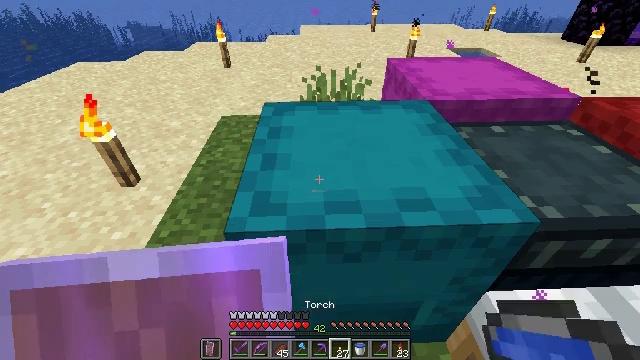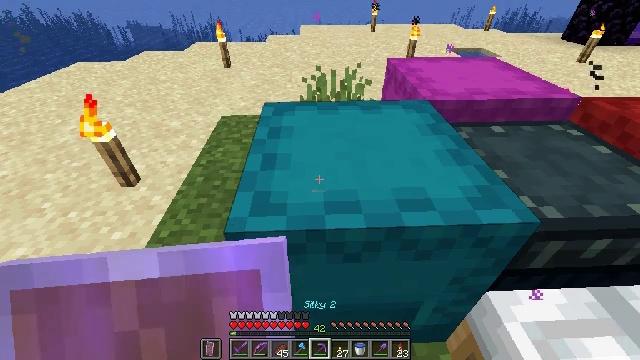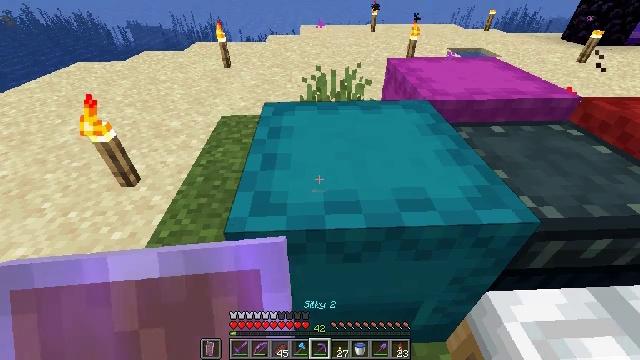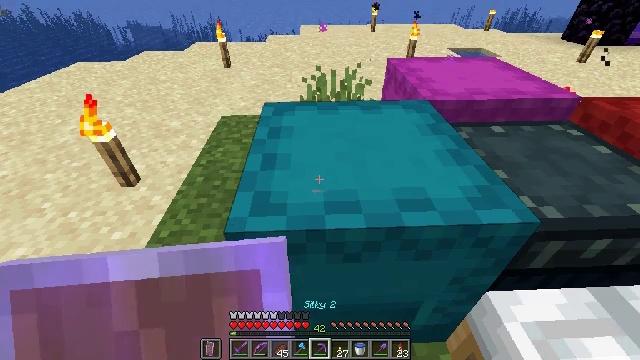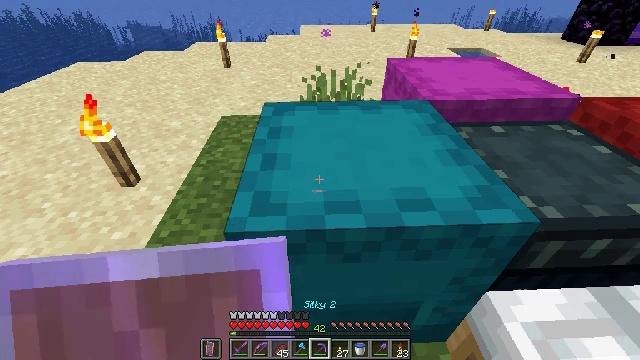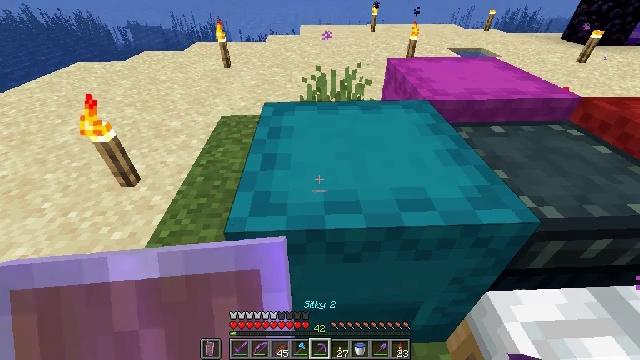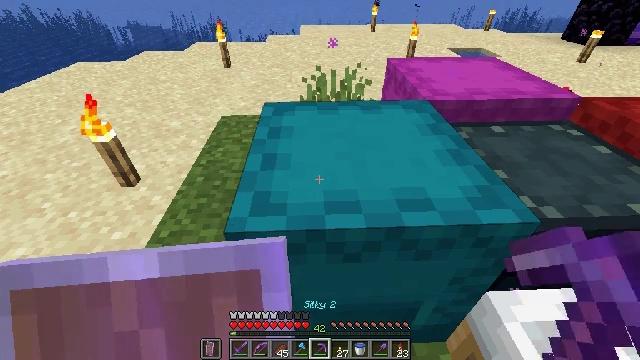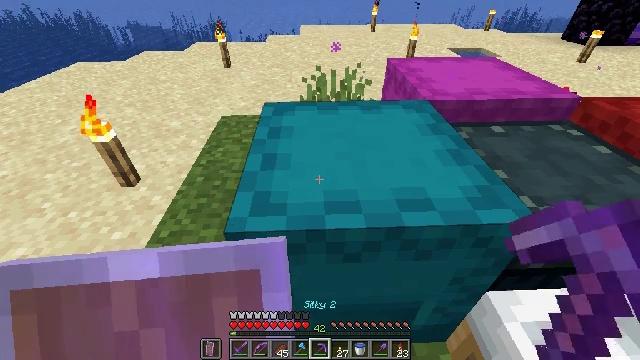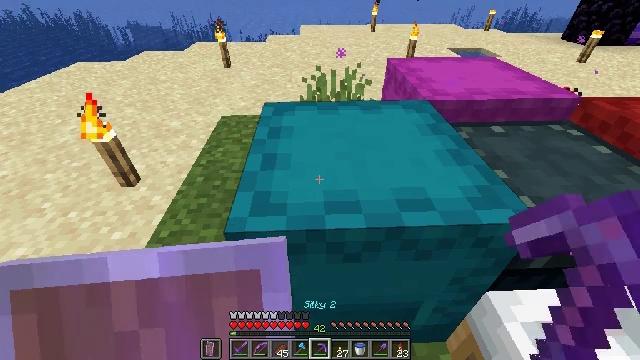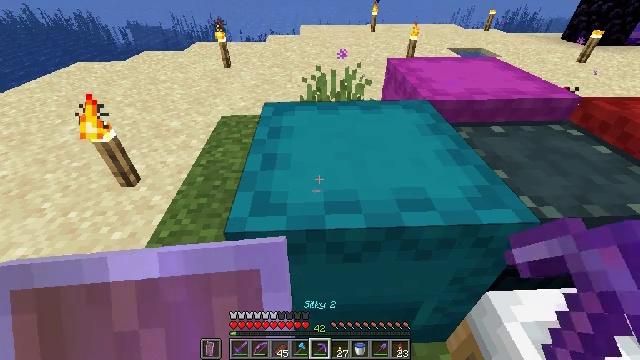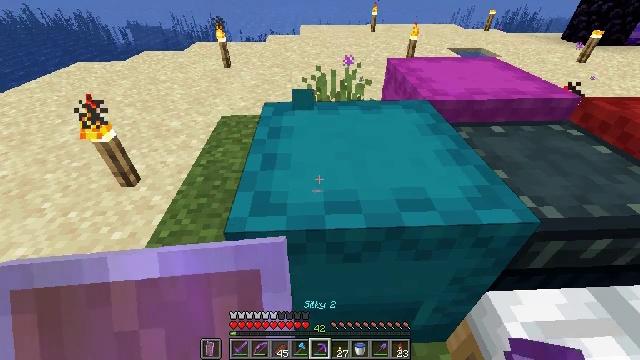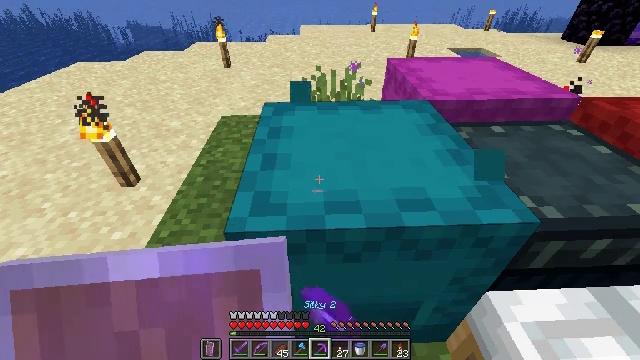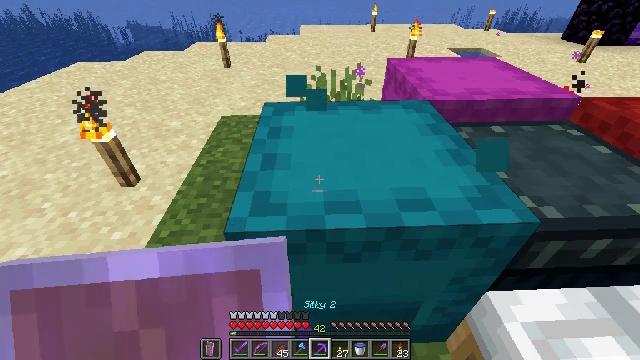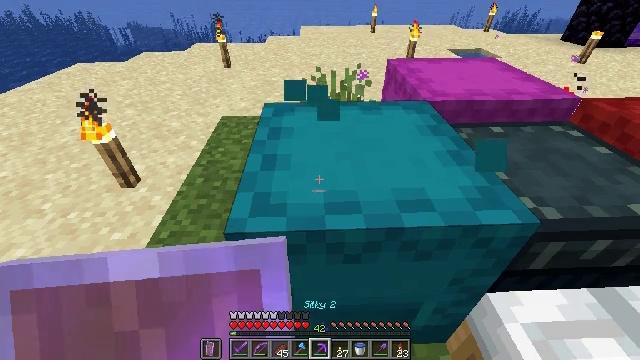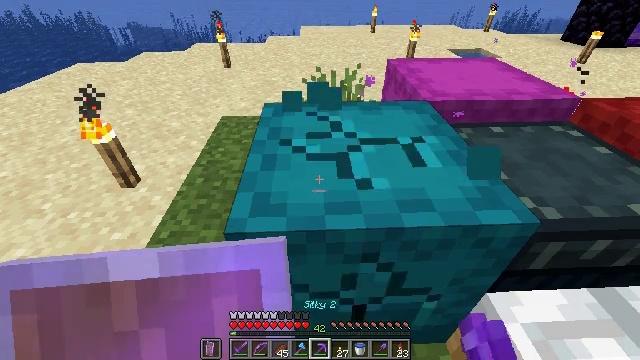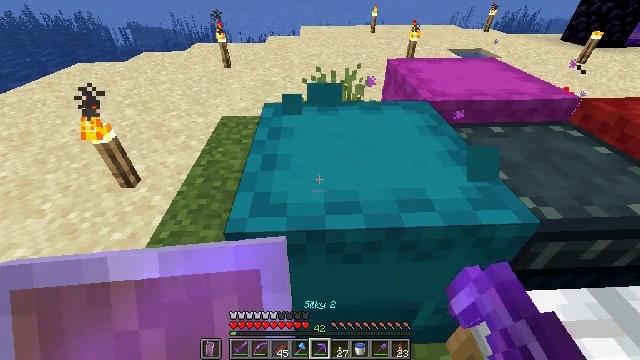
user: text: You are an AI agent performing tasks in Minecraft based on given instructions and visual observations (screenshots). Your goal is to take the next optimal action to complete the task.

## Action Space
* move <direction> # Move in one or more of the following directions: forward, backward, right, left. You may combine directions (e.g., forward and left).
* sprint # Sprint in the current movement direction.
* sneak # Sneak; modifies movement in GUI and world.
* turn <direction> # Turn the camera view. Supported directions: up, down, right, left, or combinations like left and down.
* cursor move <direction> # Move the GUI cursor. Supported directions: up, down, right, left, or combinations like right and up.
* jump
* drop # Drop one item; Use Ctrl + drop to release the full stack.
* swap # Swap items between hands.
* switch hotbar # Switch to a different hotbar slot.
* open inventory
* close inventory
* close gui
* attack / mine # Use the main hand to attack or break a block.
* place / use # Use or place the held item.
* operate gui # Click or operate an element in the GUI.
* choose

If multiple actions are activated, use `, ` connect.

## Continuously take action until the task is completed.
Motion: motion action
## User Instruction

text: mine block cyan shulker box
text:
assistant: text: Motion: no_op
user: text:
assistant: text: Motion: no_op
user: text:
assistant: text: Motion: no_op
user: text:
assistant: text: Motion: no_op
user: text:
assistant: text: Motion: no_op
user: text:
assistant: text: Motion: no_op
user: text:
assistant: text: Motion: no_op
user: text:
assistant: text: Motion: no_op
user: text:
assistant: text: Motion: no_op
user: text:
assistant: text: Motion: attack / mine
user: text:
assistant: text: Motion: attack / mine
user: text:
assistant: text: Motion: attack / mine
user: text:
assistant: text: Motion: attack / mine
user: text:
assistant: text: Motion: attack / mine
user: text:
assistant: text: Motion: no_op
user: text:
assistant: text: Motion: no_op
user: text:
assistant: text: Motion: no_op
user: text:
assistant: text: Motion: no_op
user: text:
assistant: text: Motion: attack / mine
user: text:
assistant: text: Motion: attack / mine
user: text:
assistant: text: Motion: attack / mine
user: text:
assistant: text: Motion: no_op
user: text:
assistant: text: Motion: no_op
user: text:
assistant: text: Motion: no_op
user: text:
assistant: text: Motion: no_op